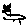
Label: cat